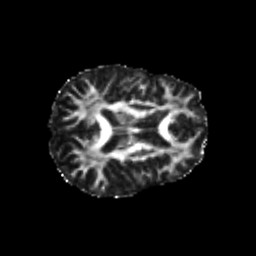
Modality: FA
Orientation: axial
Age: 24
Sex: female
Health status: healthy
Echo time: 0.074 s